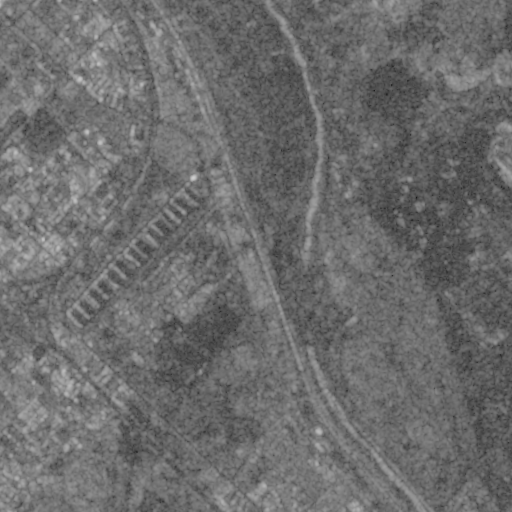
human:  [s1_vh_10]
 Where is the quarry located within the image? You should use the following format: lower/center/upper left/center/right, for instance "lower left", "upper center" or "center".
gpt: The quarry is located in the upper right of the image.
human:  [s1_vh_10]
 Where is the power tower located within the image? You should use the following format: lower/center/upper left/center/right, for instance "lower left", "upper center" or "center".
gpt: There is no power tower in the image.

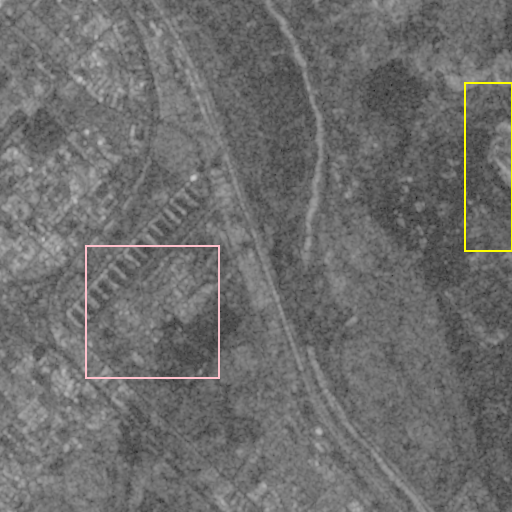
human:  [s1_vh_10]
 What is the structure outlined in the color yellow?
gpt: The structure outlined in yellow is a quarry.
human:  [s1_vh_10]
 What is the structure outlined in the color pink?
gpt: The structure outlined in pink is a wastewater plant.
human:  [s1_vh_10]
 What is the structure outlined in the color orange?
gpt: There is no orange outline.